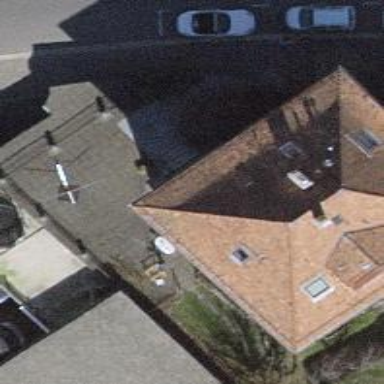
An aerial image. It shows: Garages with flat roofs.